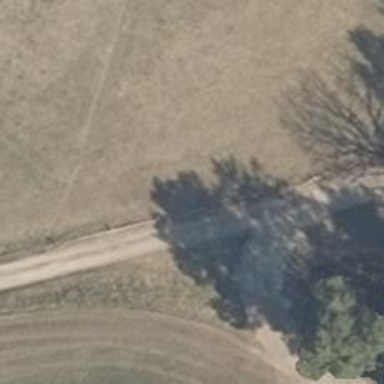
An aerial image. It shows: Grass track road with grade 5 tracktype.